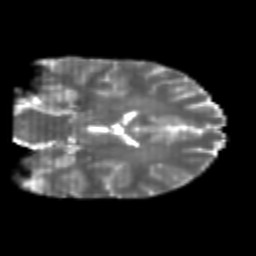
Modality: T2w
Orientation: coronal
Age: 22
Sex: female
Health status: healthy
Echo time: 0.074 s